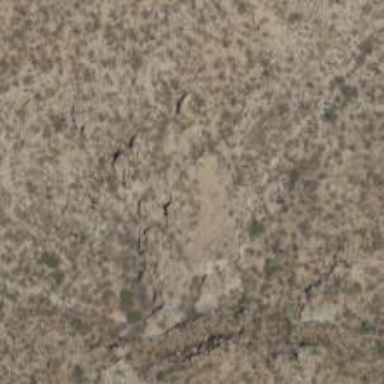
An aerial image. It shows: Landscape of bare rock.